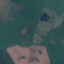
Label: Pasture